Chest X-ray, AP view. Patient: 61 years old, sex F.
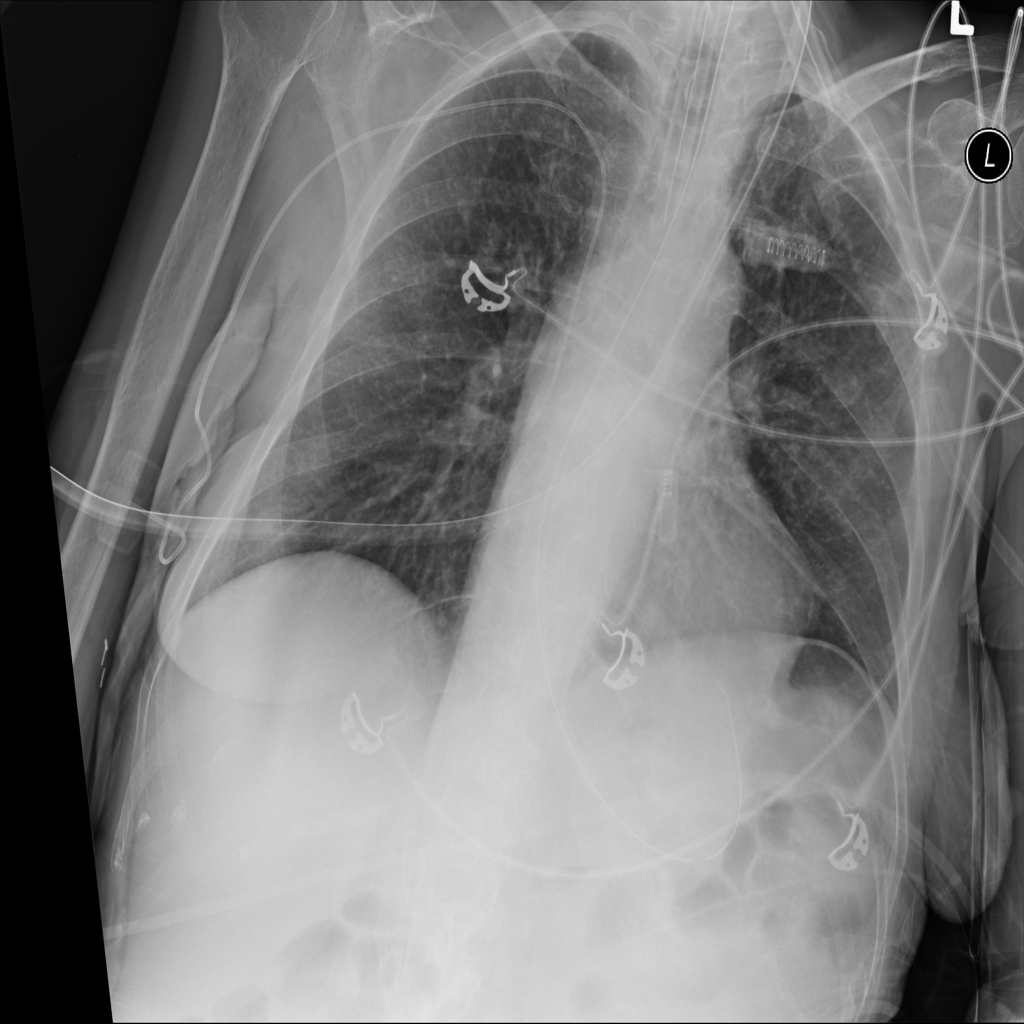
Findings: No Finding